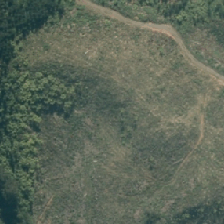
Land cover: harvested_forest